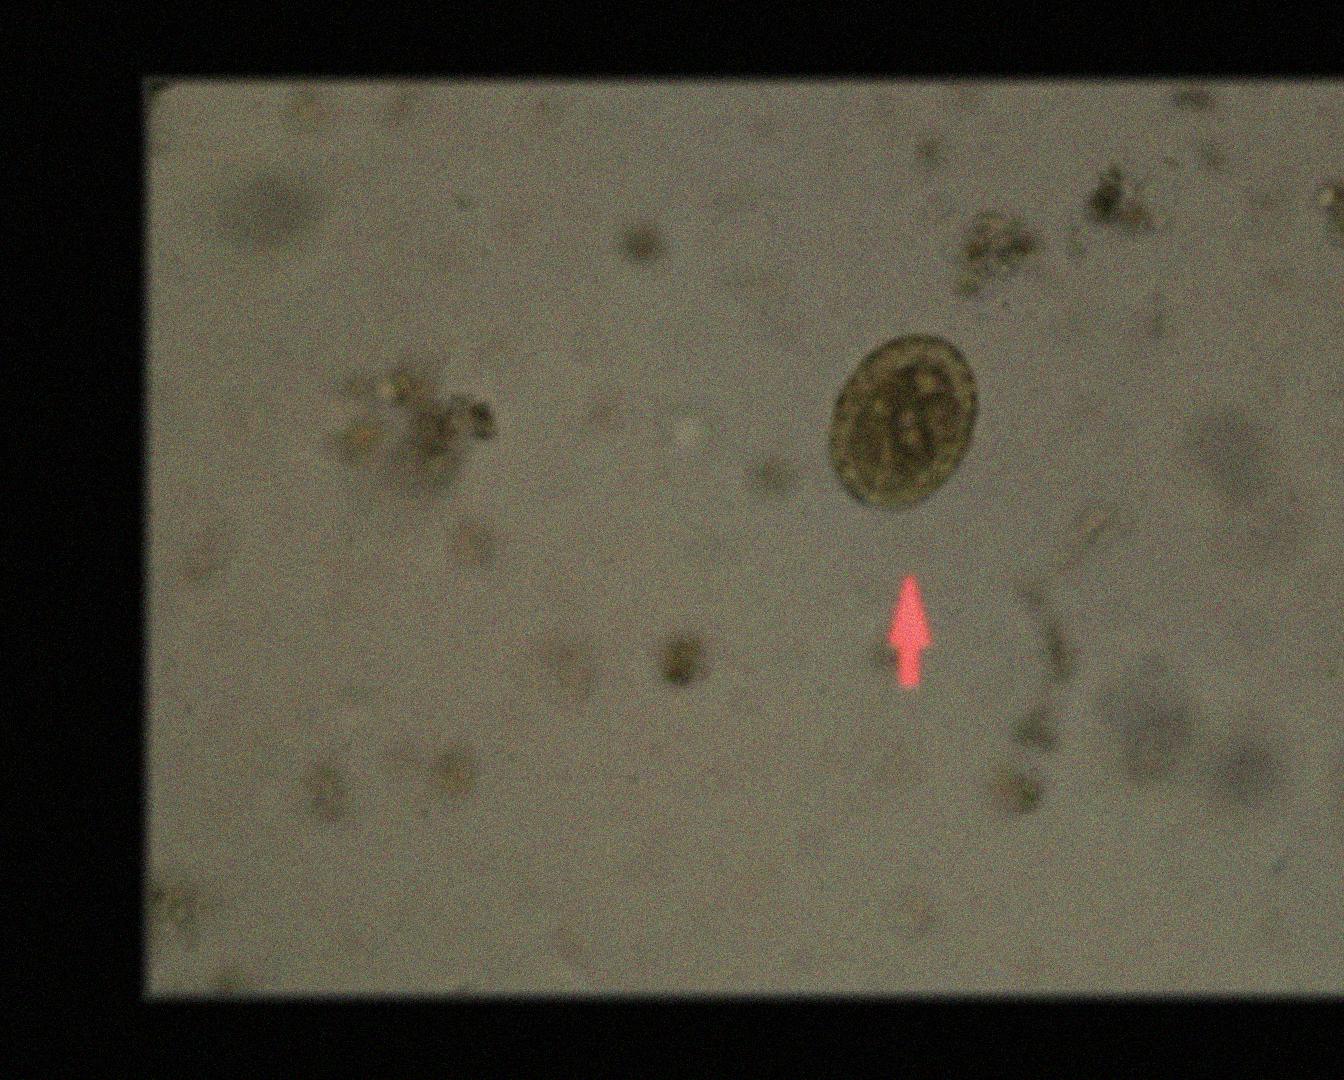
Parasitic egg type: Ascaris lumbricoides